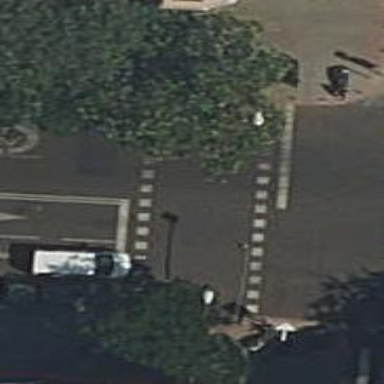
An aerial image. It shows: Footway with zebra crossing.